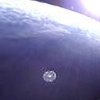
Label: sunburn